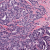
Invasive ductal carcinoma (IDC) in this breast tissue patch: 1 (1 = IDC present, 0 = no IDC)